Interaction volume radius: 5 \u00c5
Interaction volume height: 30 \u00c5
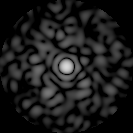
Disorder parameter: 0.8268